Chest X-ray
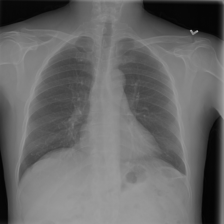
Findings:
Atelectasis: negative
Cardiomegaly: negative
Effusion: negative
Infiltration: positive
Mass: negative
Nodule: negative
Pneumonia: negative
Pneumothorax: negative
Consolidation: negative
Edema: negative
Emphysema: negative
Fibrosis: negative
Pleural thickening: negative
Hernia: negative